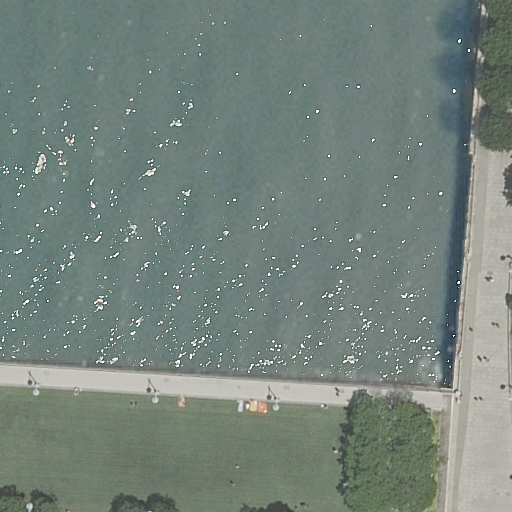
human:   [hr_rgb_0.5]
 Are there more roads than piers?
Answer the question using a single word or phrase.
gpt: yes

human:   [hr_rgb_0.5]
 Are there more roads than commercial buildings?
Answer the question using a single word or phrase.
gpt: yes

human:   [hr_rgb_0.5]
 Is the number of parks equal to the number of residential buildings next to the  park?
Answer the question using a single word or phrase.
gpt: no

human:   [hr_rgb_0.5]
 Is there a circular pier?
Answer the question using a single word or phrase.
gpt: no

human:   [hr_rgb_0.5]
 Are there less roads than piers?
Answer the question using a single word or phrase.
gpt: no

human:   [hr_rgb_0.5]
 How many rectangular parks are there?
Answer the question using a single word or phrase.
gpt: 1

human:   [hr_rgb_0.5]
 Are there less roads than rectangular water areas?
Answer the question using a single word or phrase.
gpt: no

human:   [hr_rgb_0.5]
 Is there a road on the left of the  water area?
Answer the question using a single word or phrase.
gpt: no

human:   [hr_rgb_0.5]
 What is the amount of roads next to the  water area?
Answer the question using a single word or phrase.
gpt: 2

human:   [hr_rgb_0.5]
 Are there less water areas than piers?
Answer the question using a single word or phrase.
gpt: no

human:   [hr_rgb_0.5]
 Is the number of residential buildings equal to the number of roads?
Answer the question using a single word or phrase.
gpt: no

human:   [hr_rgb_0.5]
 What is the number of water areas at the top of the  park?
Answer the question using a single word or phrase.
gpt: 1

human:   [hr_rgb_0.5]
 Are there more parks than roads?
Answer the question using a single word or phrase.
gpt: no

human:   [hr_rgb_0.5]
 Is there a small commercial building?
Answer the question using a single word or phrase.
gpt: no

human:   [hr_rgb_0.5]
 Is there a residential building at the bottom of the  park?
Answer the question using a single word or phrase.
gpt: no

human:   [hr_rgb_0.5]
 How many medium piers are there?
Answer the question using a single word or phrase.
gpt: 0

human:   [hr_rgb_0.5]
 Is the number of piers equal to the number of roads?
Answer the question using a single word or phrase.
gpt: no

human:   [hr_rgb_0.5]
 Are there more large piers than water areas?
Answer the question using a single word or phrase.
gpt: no

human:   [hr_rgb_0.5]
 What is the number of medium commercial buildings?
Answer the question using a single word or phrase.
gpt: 0

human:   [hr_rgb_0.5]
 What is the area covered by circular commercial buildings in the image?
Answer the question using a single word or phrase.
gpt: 0m2

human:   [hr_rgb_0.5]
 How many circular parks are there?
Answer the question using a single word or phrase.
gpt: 0

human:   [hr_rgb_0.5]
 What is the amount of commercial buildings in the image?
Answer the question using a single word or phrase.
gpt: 0

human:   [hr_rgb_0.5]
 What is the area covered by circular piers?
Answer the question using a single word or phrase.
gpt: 0m2

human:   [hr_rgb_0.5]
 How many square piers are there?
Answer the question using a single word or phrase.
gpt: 0

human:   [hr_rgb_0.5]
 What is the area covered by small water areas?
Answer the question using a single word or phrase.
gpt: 0m2

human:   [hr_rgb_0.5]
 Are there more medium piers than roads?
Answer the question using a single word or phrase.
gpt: no

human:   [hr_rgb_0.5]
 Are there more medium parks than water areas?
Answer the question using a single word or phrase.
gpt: no

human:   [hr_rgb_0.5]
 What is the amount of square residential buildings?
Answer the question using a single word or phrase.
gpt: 0

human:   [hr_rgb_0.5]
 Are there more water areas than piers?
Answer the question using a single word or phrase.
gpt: no

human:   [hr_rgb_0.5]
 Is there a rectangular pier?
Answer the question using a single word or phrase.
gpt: yes

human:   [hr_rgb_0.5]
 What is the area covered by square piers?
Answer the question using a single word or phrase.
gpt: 0m2

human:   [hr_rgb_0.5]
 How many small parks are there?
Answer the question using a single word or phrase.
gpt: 0

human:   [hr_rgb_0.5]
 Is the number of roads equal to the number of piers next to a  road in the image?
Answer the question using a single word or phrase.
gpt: no

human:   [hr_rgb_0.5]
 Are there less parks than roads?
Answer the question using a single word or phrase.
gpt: yes

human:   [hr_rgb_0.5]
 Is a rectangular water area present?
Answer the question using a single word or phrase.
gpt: yes

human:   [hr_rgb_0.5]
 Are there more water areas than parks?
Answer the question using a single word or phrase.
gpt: no